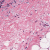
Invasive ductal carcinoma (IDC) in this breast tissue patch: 1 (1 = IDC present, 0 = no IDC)